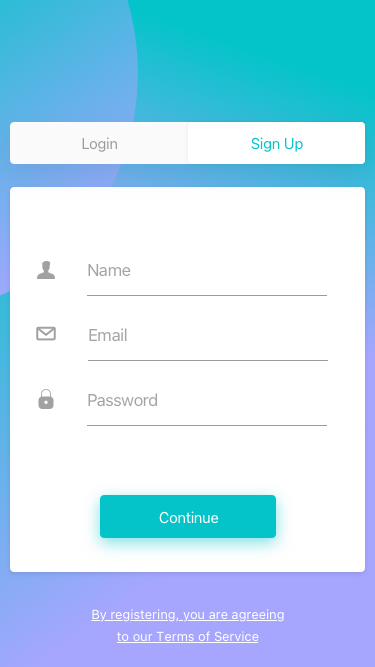
Text in this UI design:
Name
Email
Password
By registering, you are agreeing
to our Terms of Service
Continue
Login
Sign Up